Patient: sex F, age 29
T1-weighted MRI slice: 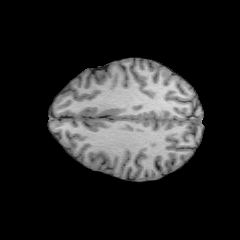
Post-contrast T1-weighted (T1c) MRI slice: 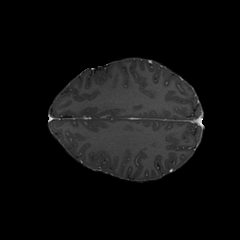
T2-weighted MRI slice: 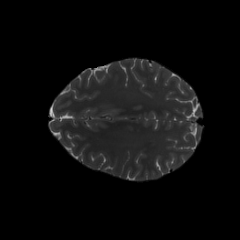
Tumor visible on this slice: no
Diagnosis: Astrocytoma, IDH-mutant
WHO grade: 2